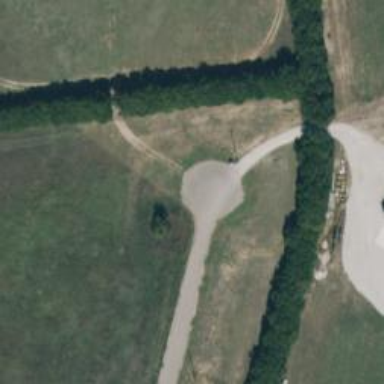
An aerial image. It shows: Turning circle on the road.